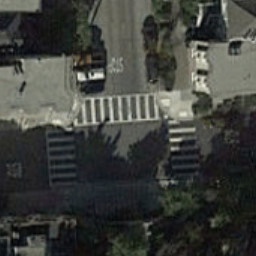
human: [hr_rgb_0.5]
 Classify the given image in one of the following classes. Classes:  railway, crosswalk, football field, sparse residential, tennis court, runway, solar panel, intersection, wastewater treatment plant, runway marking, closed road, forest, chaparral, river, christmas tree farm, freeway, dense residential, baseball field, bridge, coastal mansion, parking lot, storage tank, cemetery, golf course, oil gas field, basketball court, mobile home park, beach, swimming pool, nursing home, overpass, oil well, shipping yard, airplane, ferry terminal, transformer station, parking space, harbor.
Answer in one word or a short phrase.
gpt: crosswalk